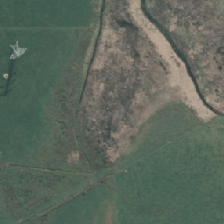
Land cover: herbaceous_freshwater_vege